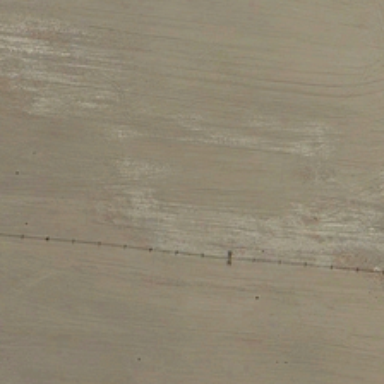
It is a piece of khaki bareland .